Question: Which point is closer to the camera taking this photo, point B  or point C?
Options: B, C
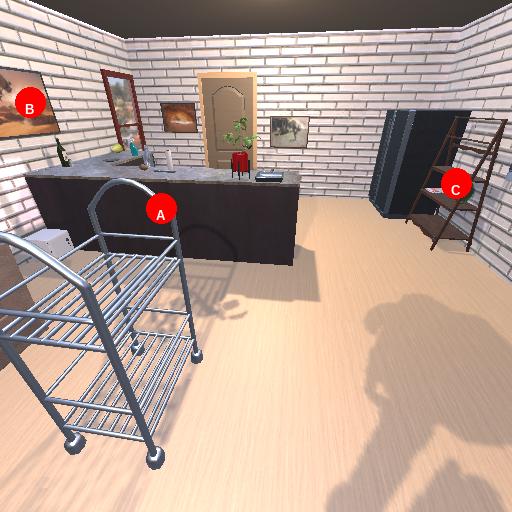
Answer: B